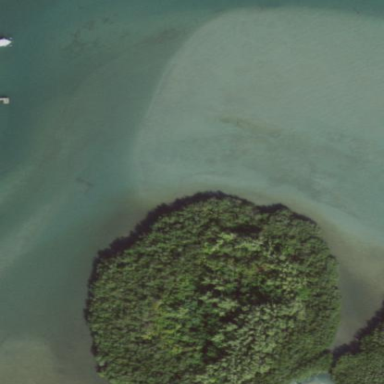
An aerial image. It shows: Coastline with mangrove wetlands.